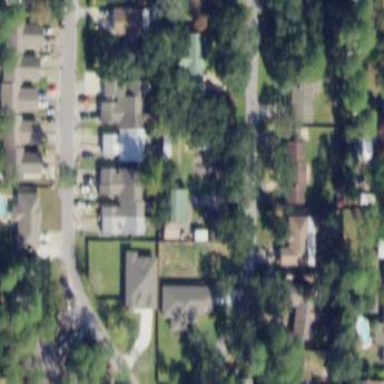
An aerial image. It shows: Residential area consisting of single-family homes.